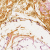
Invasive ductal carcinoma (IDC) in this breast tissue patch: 0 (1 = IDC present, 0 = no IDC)